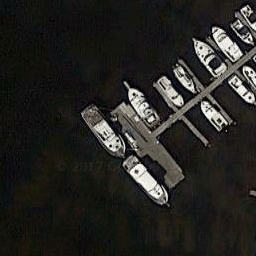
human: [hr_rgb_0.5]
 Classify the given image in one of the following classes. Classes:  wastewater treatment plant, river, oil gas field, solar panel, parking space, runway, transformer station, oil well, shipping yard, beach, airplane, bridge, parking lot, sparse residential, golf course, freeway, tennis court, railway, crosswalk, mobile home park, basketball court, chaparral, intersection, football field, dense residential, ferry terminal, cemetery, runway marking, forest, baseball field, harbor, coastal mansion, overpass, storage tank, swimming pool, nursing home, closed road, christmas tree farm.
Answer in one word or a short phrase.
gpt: harbor